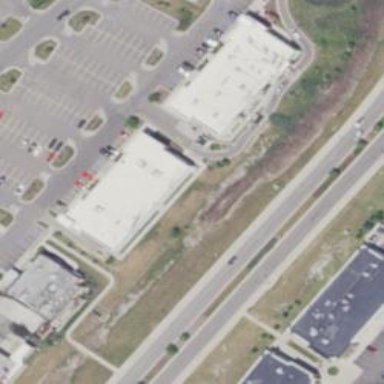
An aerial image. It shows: Flat-roofed retail building.